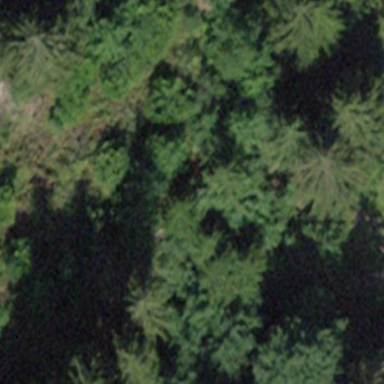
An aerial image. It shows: Patch of scrub vegetation.